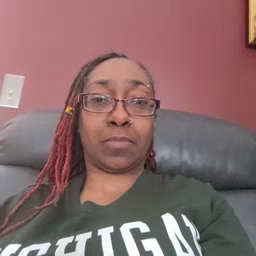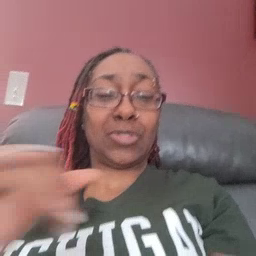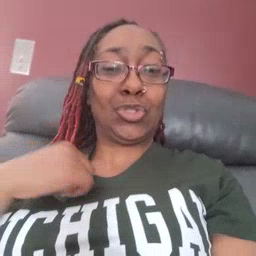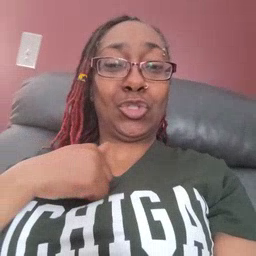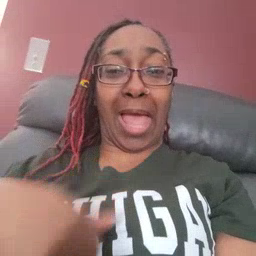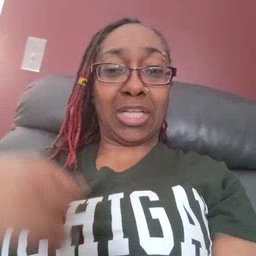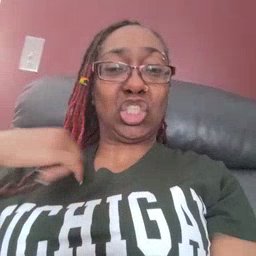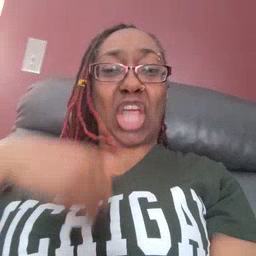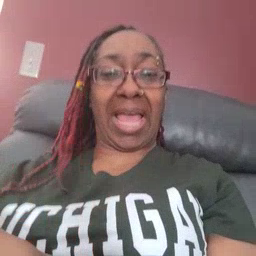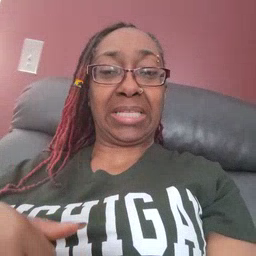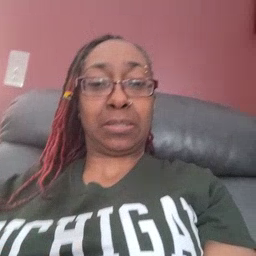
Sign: jacket